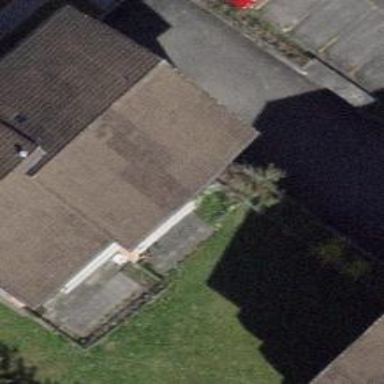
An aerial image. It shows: Garage building.